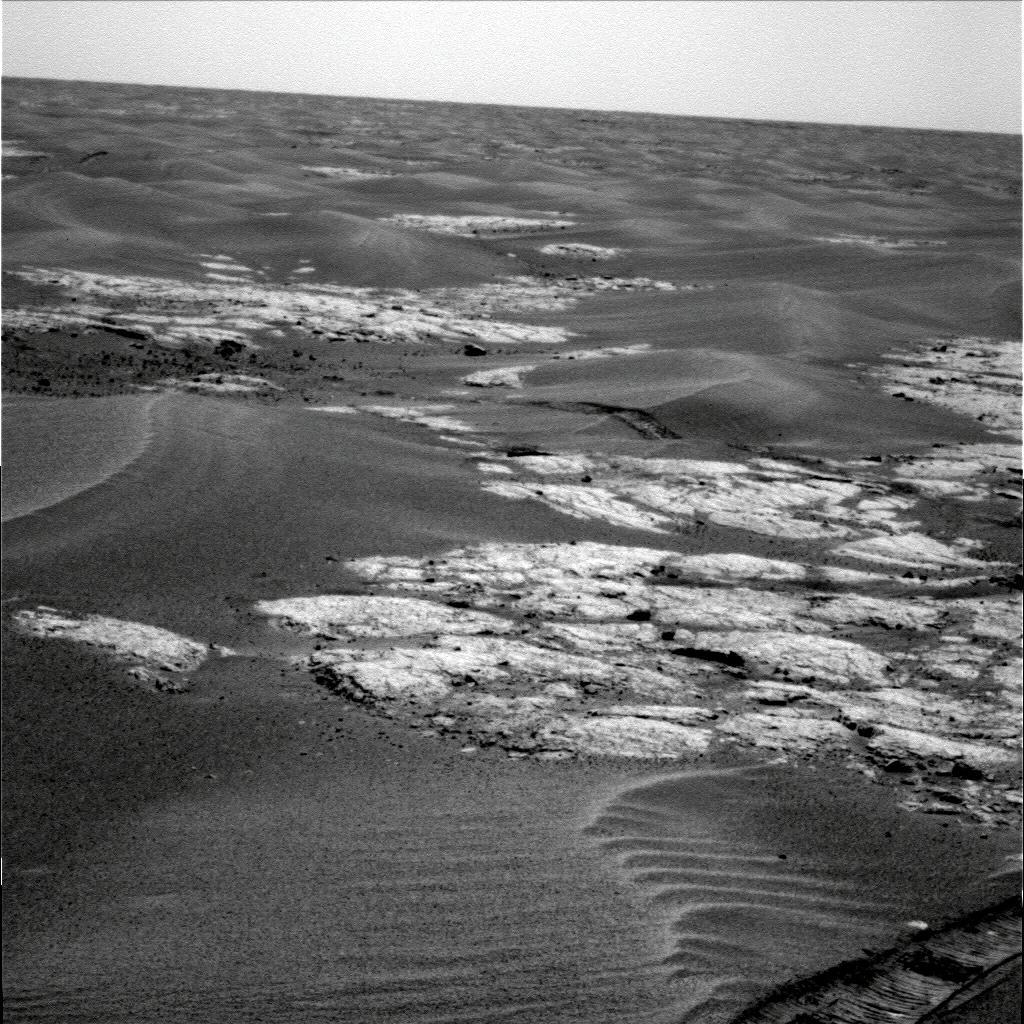
Terrain classes present: Bedrock, Gravel / Sand / Soil, Sky / Distant Mountains, Track